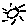
Label: sun